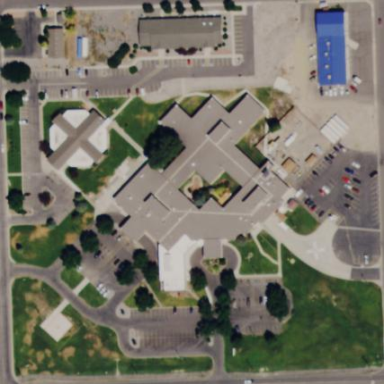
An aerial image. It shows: Healthcare facility identified as hospital.